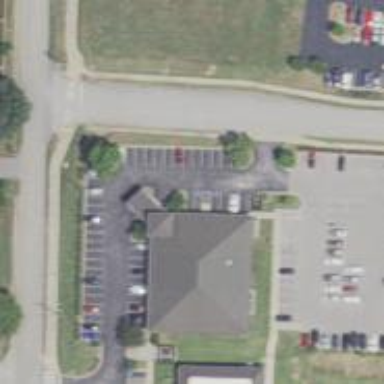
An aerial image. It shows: Healthcare clinic.